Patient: sex M, age 22
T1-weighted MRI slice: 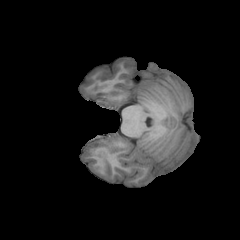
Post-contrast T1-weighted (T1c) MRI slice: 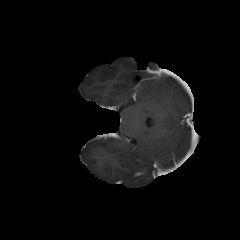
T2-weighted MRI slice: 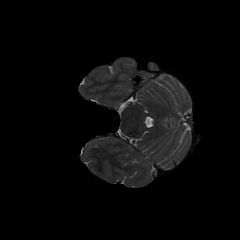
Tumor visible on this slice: no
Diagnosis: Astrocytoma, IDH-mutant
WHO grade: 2